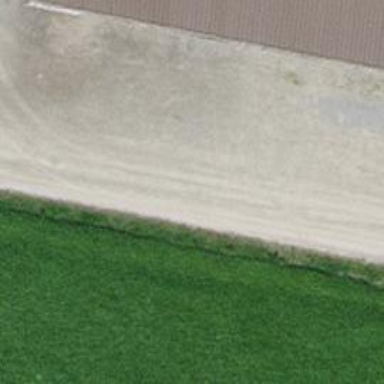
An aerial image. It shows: Track with pebblestone surface. The track type is grade2.